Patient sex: M
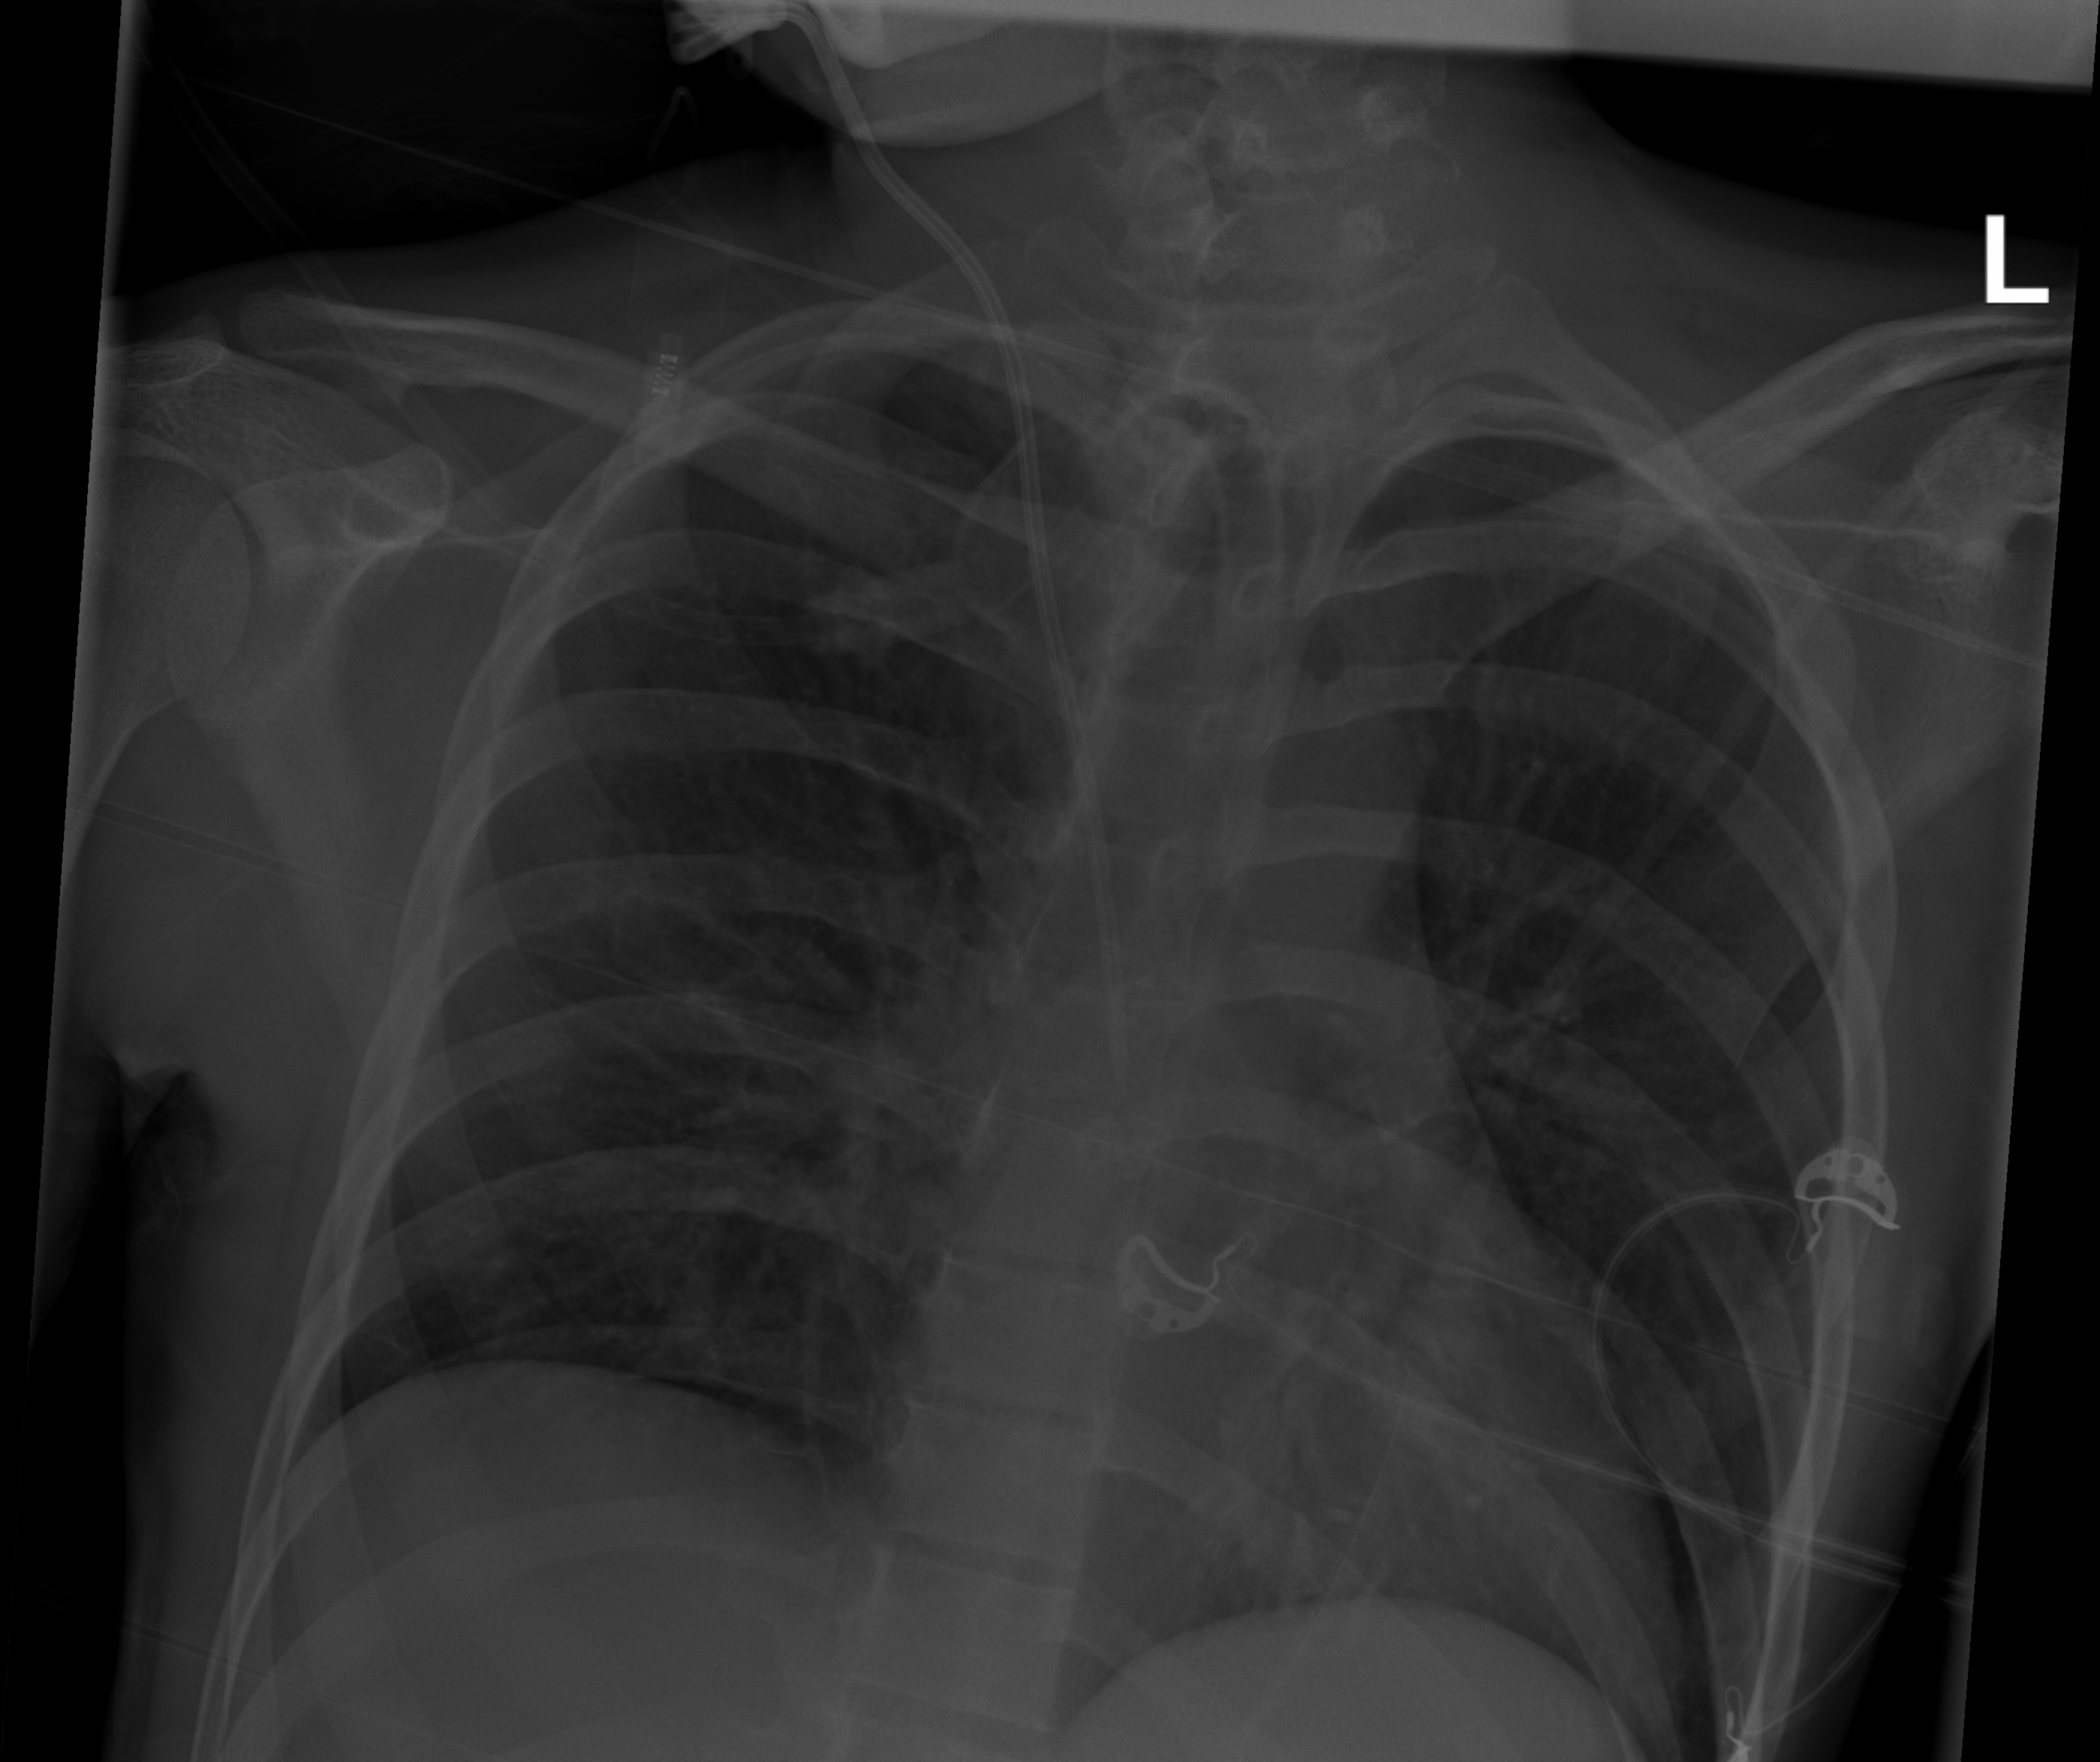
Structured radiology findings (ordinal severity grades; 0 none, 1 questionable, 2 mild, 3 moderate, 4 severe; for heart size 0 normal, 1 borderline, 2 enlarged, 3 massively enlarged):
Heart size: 0
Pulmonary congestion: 0
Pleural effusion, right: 0
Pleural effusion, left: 0
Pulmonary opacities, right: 2
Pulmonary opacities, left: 0
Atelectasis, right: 0
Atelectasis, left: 0